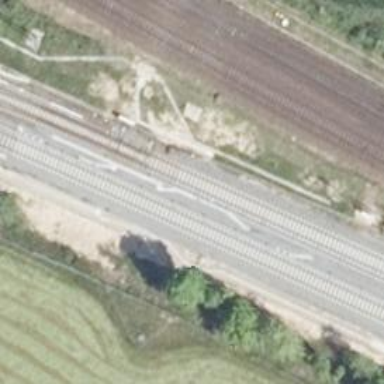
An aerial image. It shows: Railway switch with the turnout on the left side.